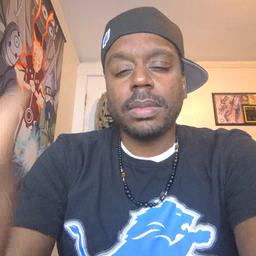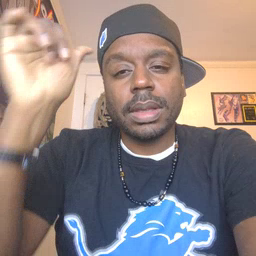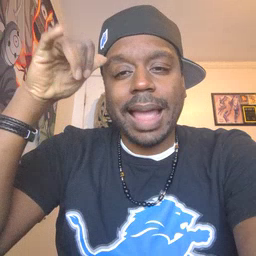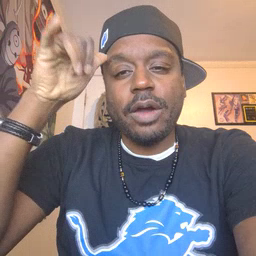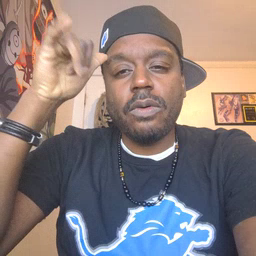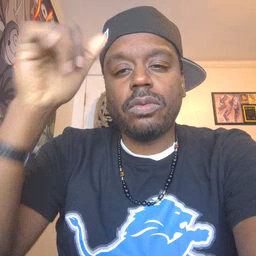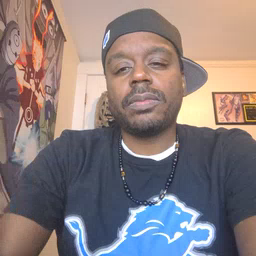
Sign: cow